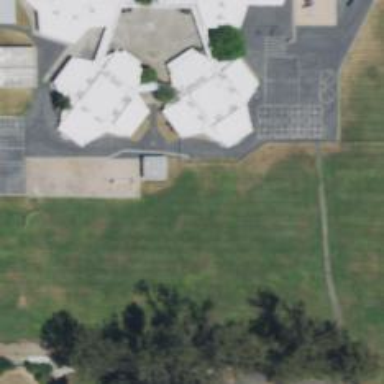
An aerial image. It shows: School.